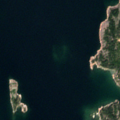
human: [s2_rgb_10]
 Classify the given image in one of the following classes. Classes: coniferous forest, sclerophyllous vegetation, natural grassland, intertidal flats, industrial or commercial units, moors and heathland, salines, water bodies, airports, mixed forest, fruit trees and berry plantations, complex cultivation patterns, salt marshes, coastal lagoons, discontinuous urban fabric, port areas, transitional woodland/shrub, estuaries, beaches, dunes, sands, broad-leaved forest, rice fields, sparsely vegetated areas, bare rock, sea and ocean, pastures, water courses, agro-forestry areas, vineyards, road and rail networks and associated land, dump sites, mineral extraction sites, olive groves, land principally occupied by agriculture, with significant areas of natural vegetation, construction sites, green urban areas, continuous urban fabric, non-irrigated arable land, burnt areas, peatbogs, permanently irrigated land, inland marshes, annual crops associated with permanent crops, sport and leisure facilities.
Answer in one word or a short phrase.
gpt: mixed forest, sea and ocean